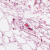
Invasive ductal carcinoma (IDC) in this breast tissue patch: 0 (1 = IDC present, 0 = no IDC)